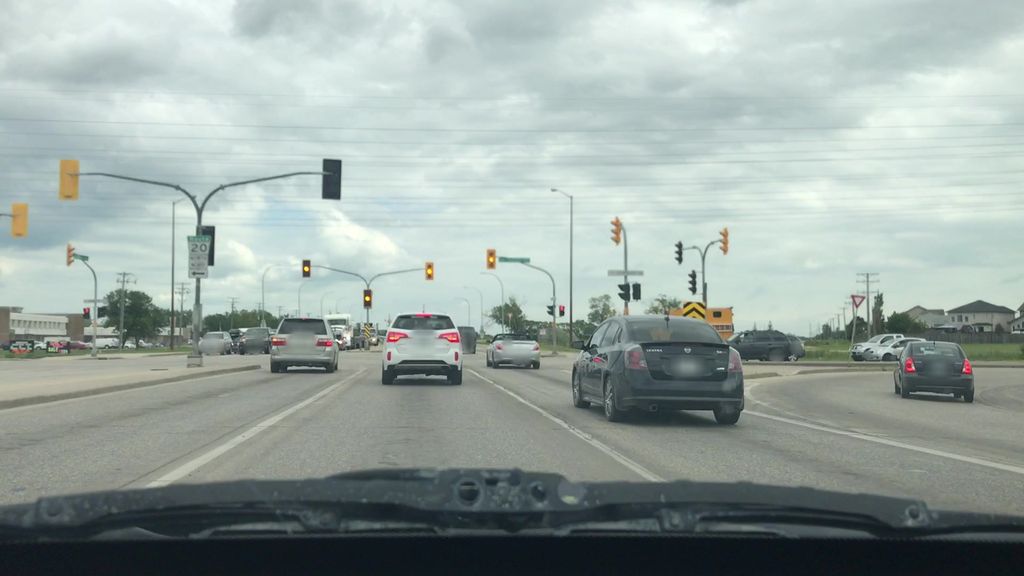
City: winnipeg